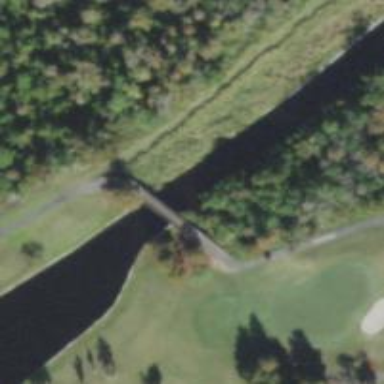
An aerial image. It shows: Path on bridge designed for golf carts.